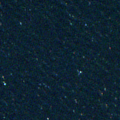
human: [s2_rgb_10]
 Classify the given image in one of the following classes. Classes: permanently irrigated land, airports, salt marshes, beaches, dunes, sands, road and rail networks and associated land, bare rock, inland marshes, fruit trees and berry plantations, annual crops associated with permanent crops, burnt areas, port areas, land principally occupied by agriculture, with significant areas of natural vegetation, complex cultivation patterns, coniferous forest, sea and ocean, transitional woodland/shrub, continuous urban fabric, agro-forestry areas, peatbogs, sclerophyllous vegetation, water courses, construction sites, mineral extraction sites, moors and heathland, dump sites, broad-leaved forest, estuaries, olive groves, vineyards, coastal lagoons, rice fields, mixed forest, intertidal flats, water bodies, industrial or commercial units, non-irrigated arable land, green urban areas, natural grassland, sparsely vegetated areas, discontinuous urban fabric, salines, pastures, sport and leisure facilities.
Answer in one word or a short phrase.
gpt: sea and ocean